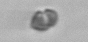
Label: Heterocapsa_rotundata